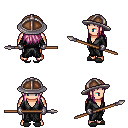
a pixel art fantasy rpg character, male body template, human, light skin, gray robe, magenta pants, pink unkempt hairstyle, chain helm, metal gloves, gray slippers, spear, four views (front, back, left, right), 2x2 character sprite sheet, small pixel art, hard edges, no anti-aliasing